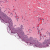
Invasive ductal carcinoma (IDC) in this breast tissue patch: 0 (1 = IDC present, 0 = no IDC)